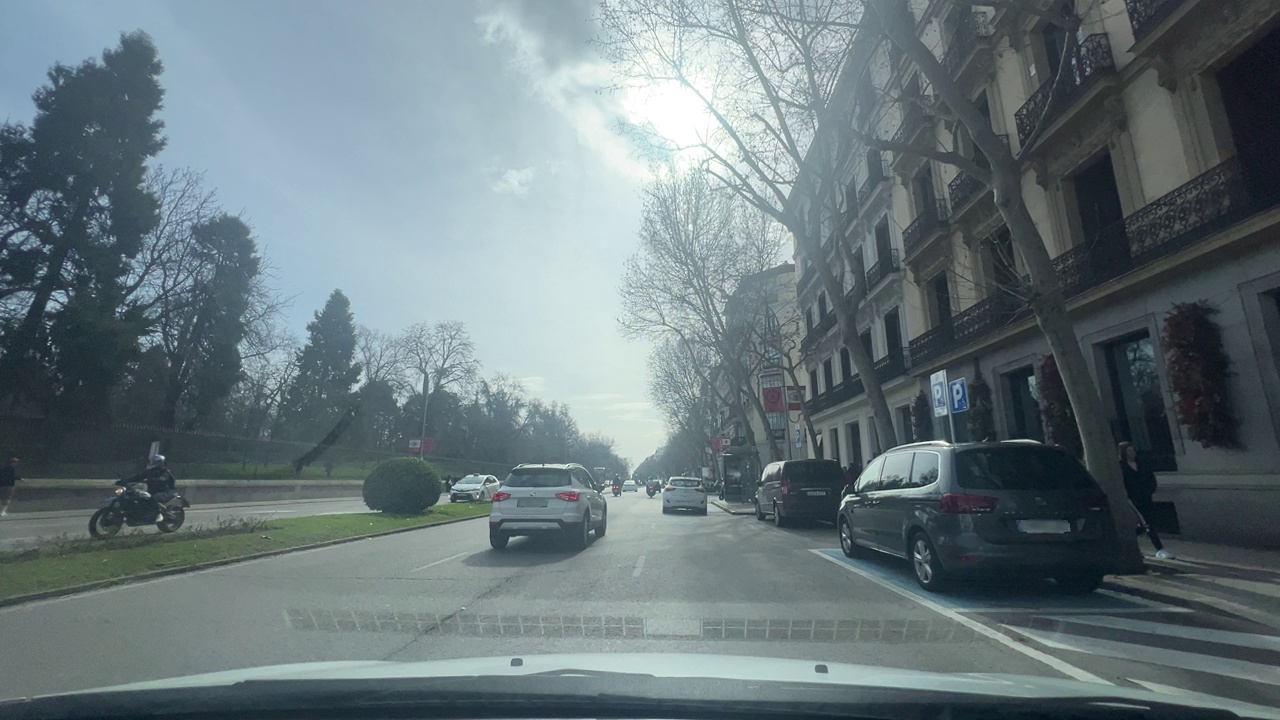
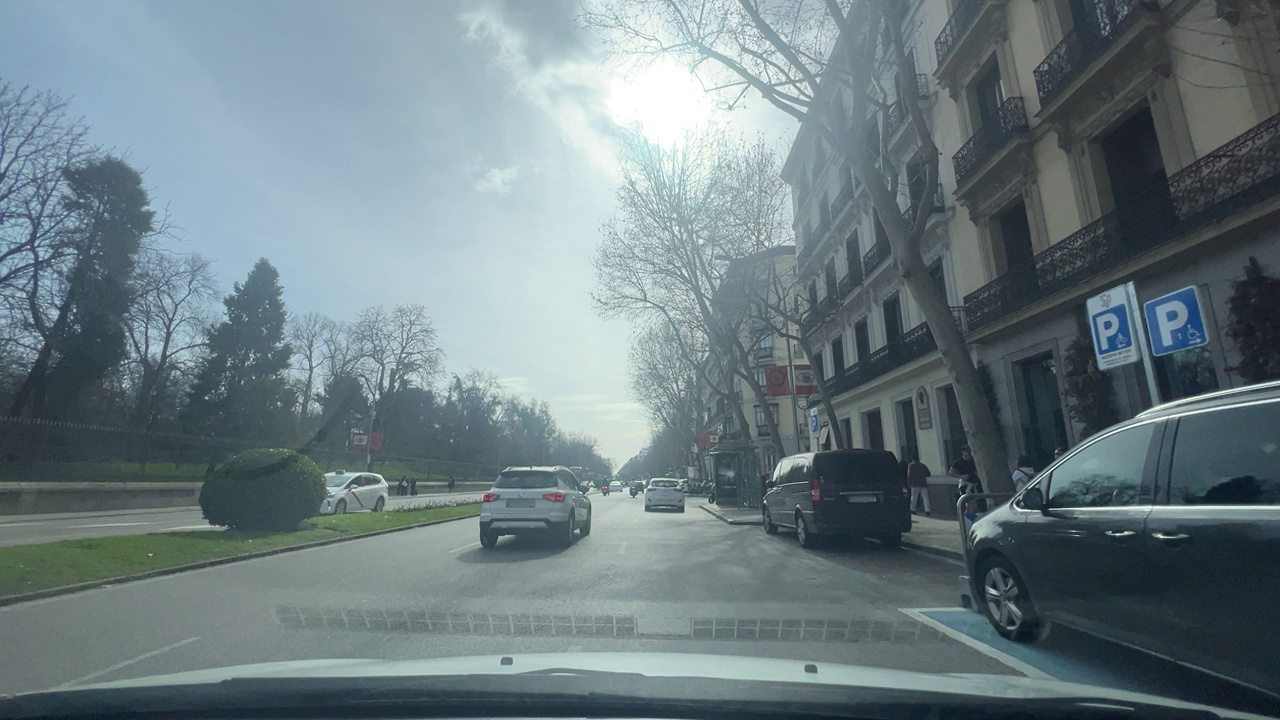
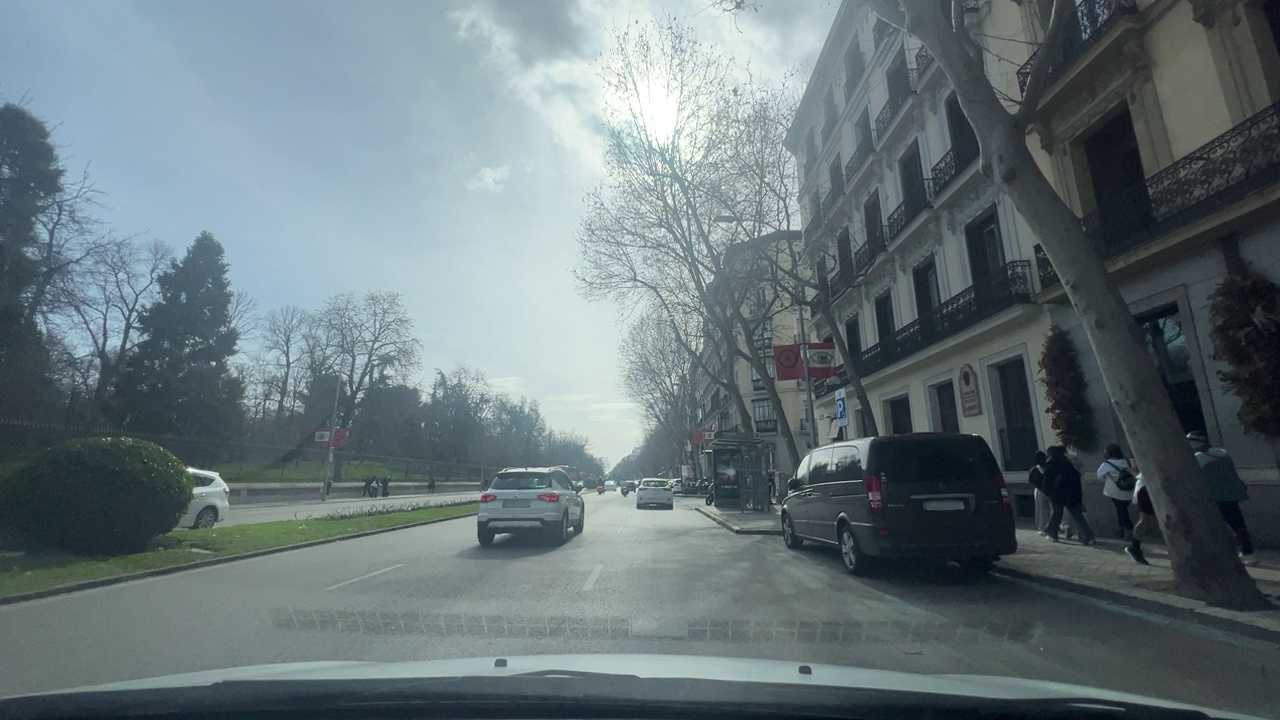
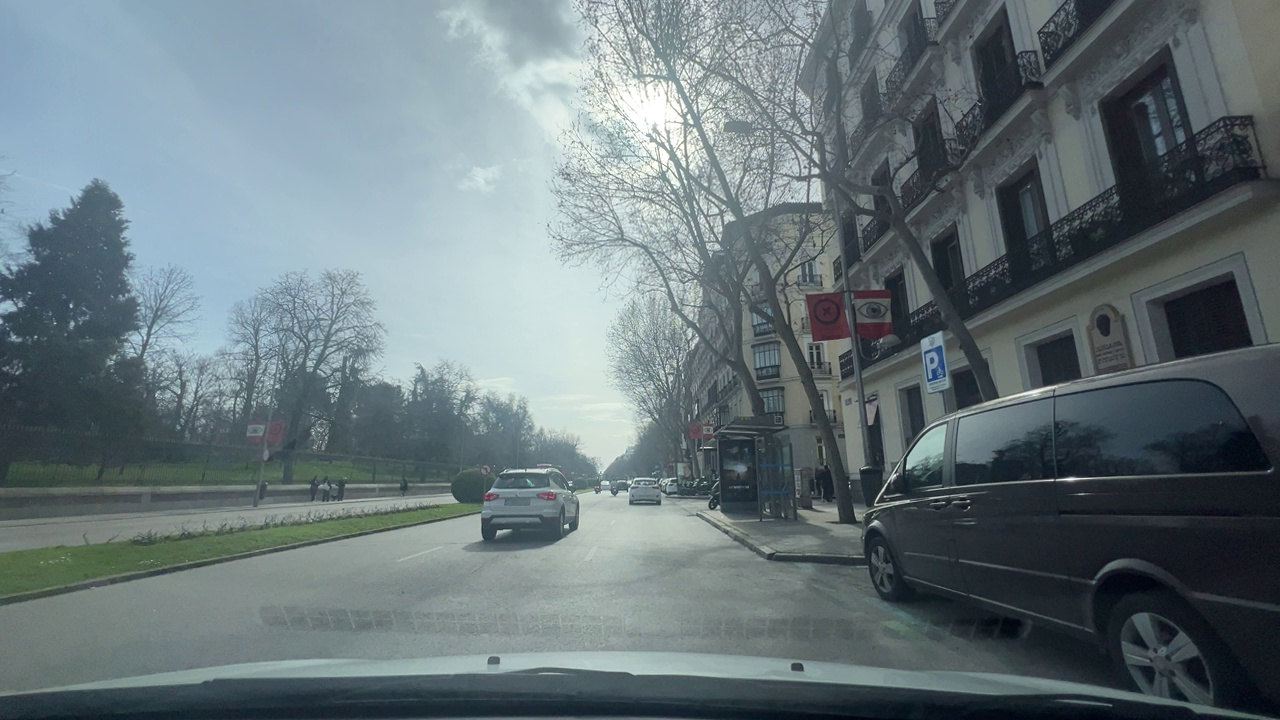
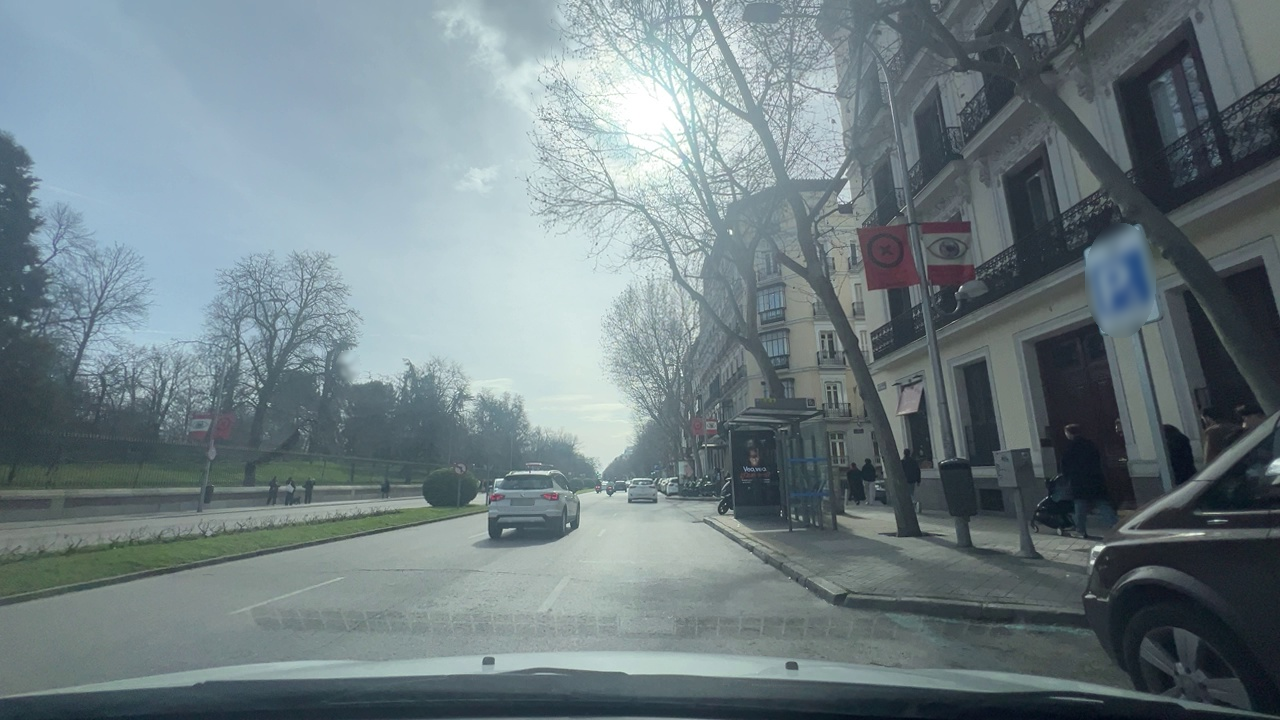
Situation: Lateral parked car
Question: Are vehicles present on the right side of the ego lane?
Answer: Yes
Reasoning: Parked vehicles are visible along the right side of the roadway

Situation: Lateral parked car
Question: Are vehicles parked parallel or perpendicular to the roadway near the ego lane?
Answer: Yes
Reasoning: Cars are parallel to the road and curb

Situation: Lateral parked car
Question: Does the environment indicate an urban road where curbside parking is permitted?
Answer: Yes
Reasoning: Curbside parking is permitted since it is a urban road

Situation: Lateral parked car
Question: Is the ego vehicle traveling in a middle lane with traffic lanes on both sides?
Answer: No
Reasoning: Ego is driving on the right lane from the road, closed to the parked cars

Situation: Lateral parked car
Question: Are vehicles present on the left side of the ego lane?
Answer: No
Reasoning: There are no parked cars on the left